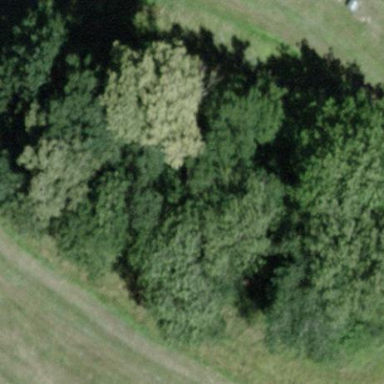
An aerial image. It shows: Forest area.